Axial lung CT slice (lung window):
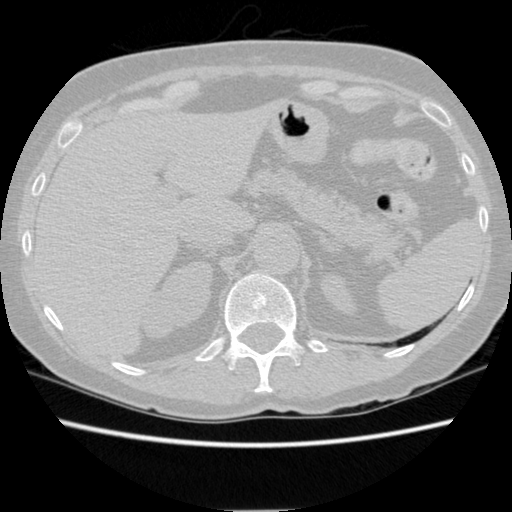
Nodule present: no